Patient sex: M
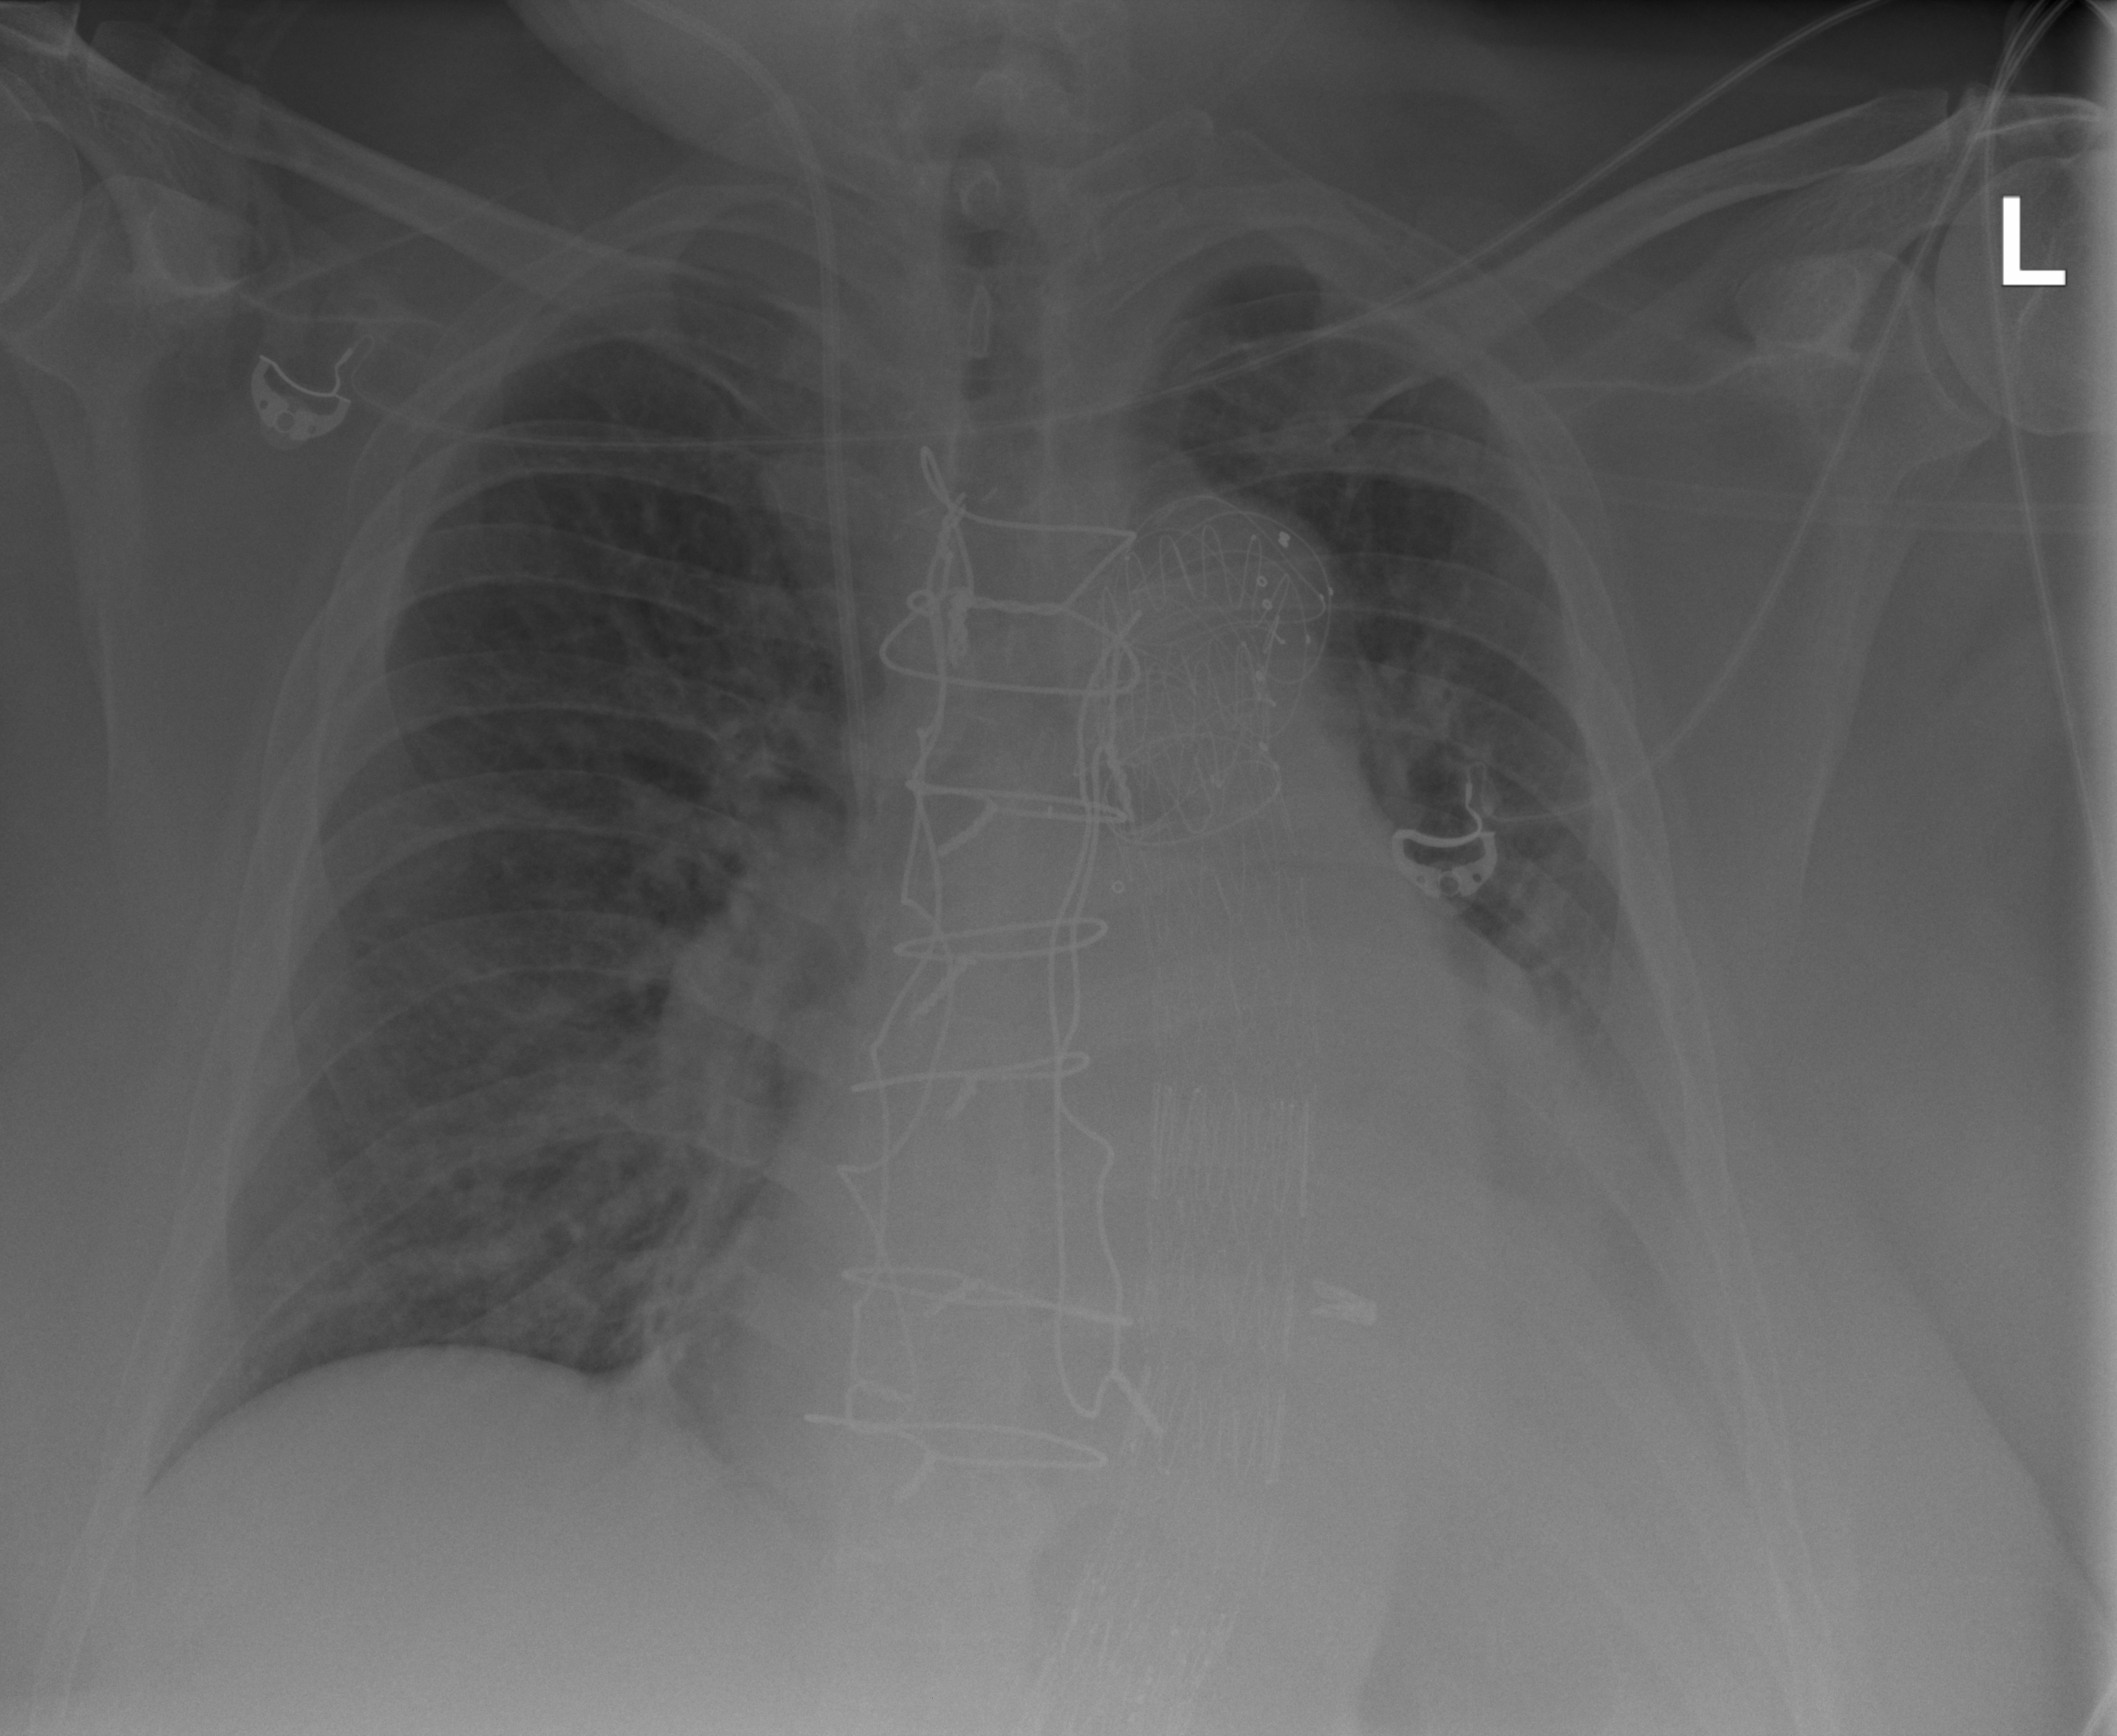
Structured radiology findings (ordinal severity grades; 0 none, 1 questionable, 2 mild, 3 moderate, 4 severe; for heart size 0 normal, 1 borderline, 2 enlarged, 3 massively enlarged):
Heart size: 2
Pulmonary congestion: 2
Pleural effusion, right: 0
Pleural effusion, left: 3
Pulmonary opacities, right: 1
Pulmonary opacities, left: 0
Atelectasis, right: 2
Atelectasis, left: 3